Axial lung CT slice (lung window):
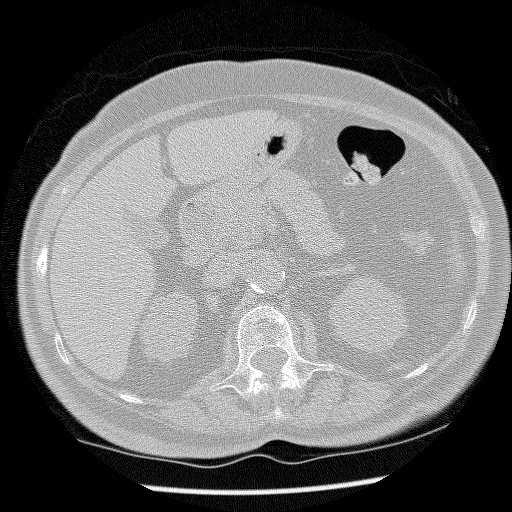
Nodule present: no